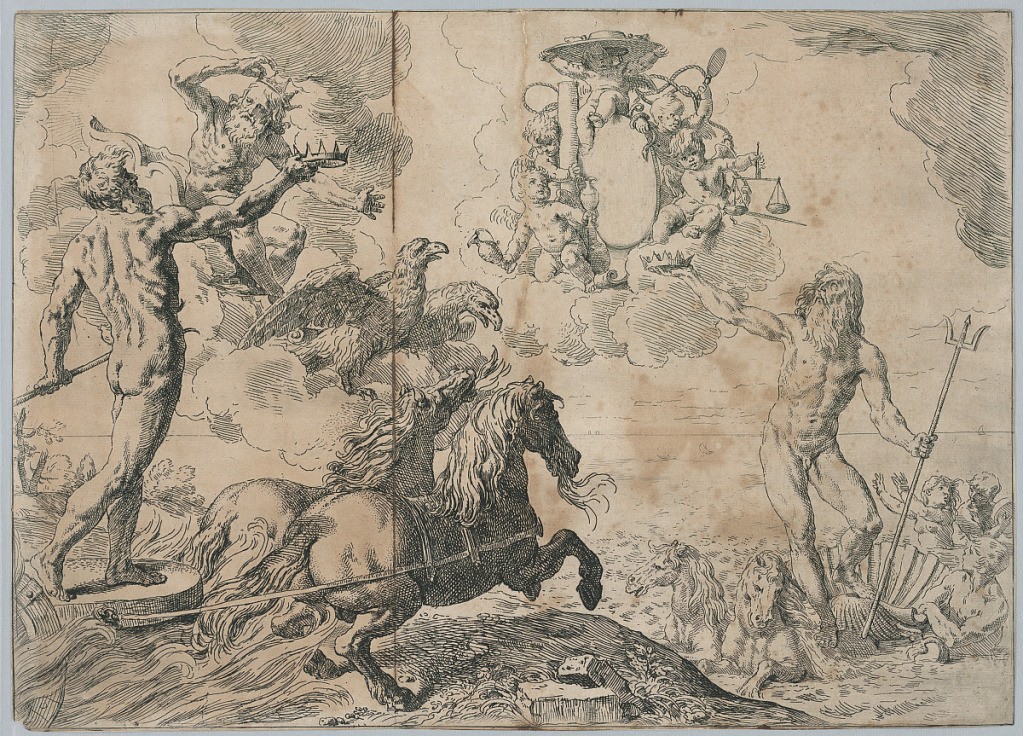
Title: Quos Ego (Whom I)
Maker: Simone Cantarini, Italian, 1612 - 1648
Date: ca. 1640
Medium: Etching on paper
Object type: Print
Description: Mythical figural scene. The Roman gods Jupiter (identified by eagles), Neptune (identified by trident), and Pluto (drawn by horses) pay homage, by lifting their crowns to the arms of Cardinal Borghese, in the air on a cloud.